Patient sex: M
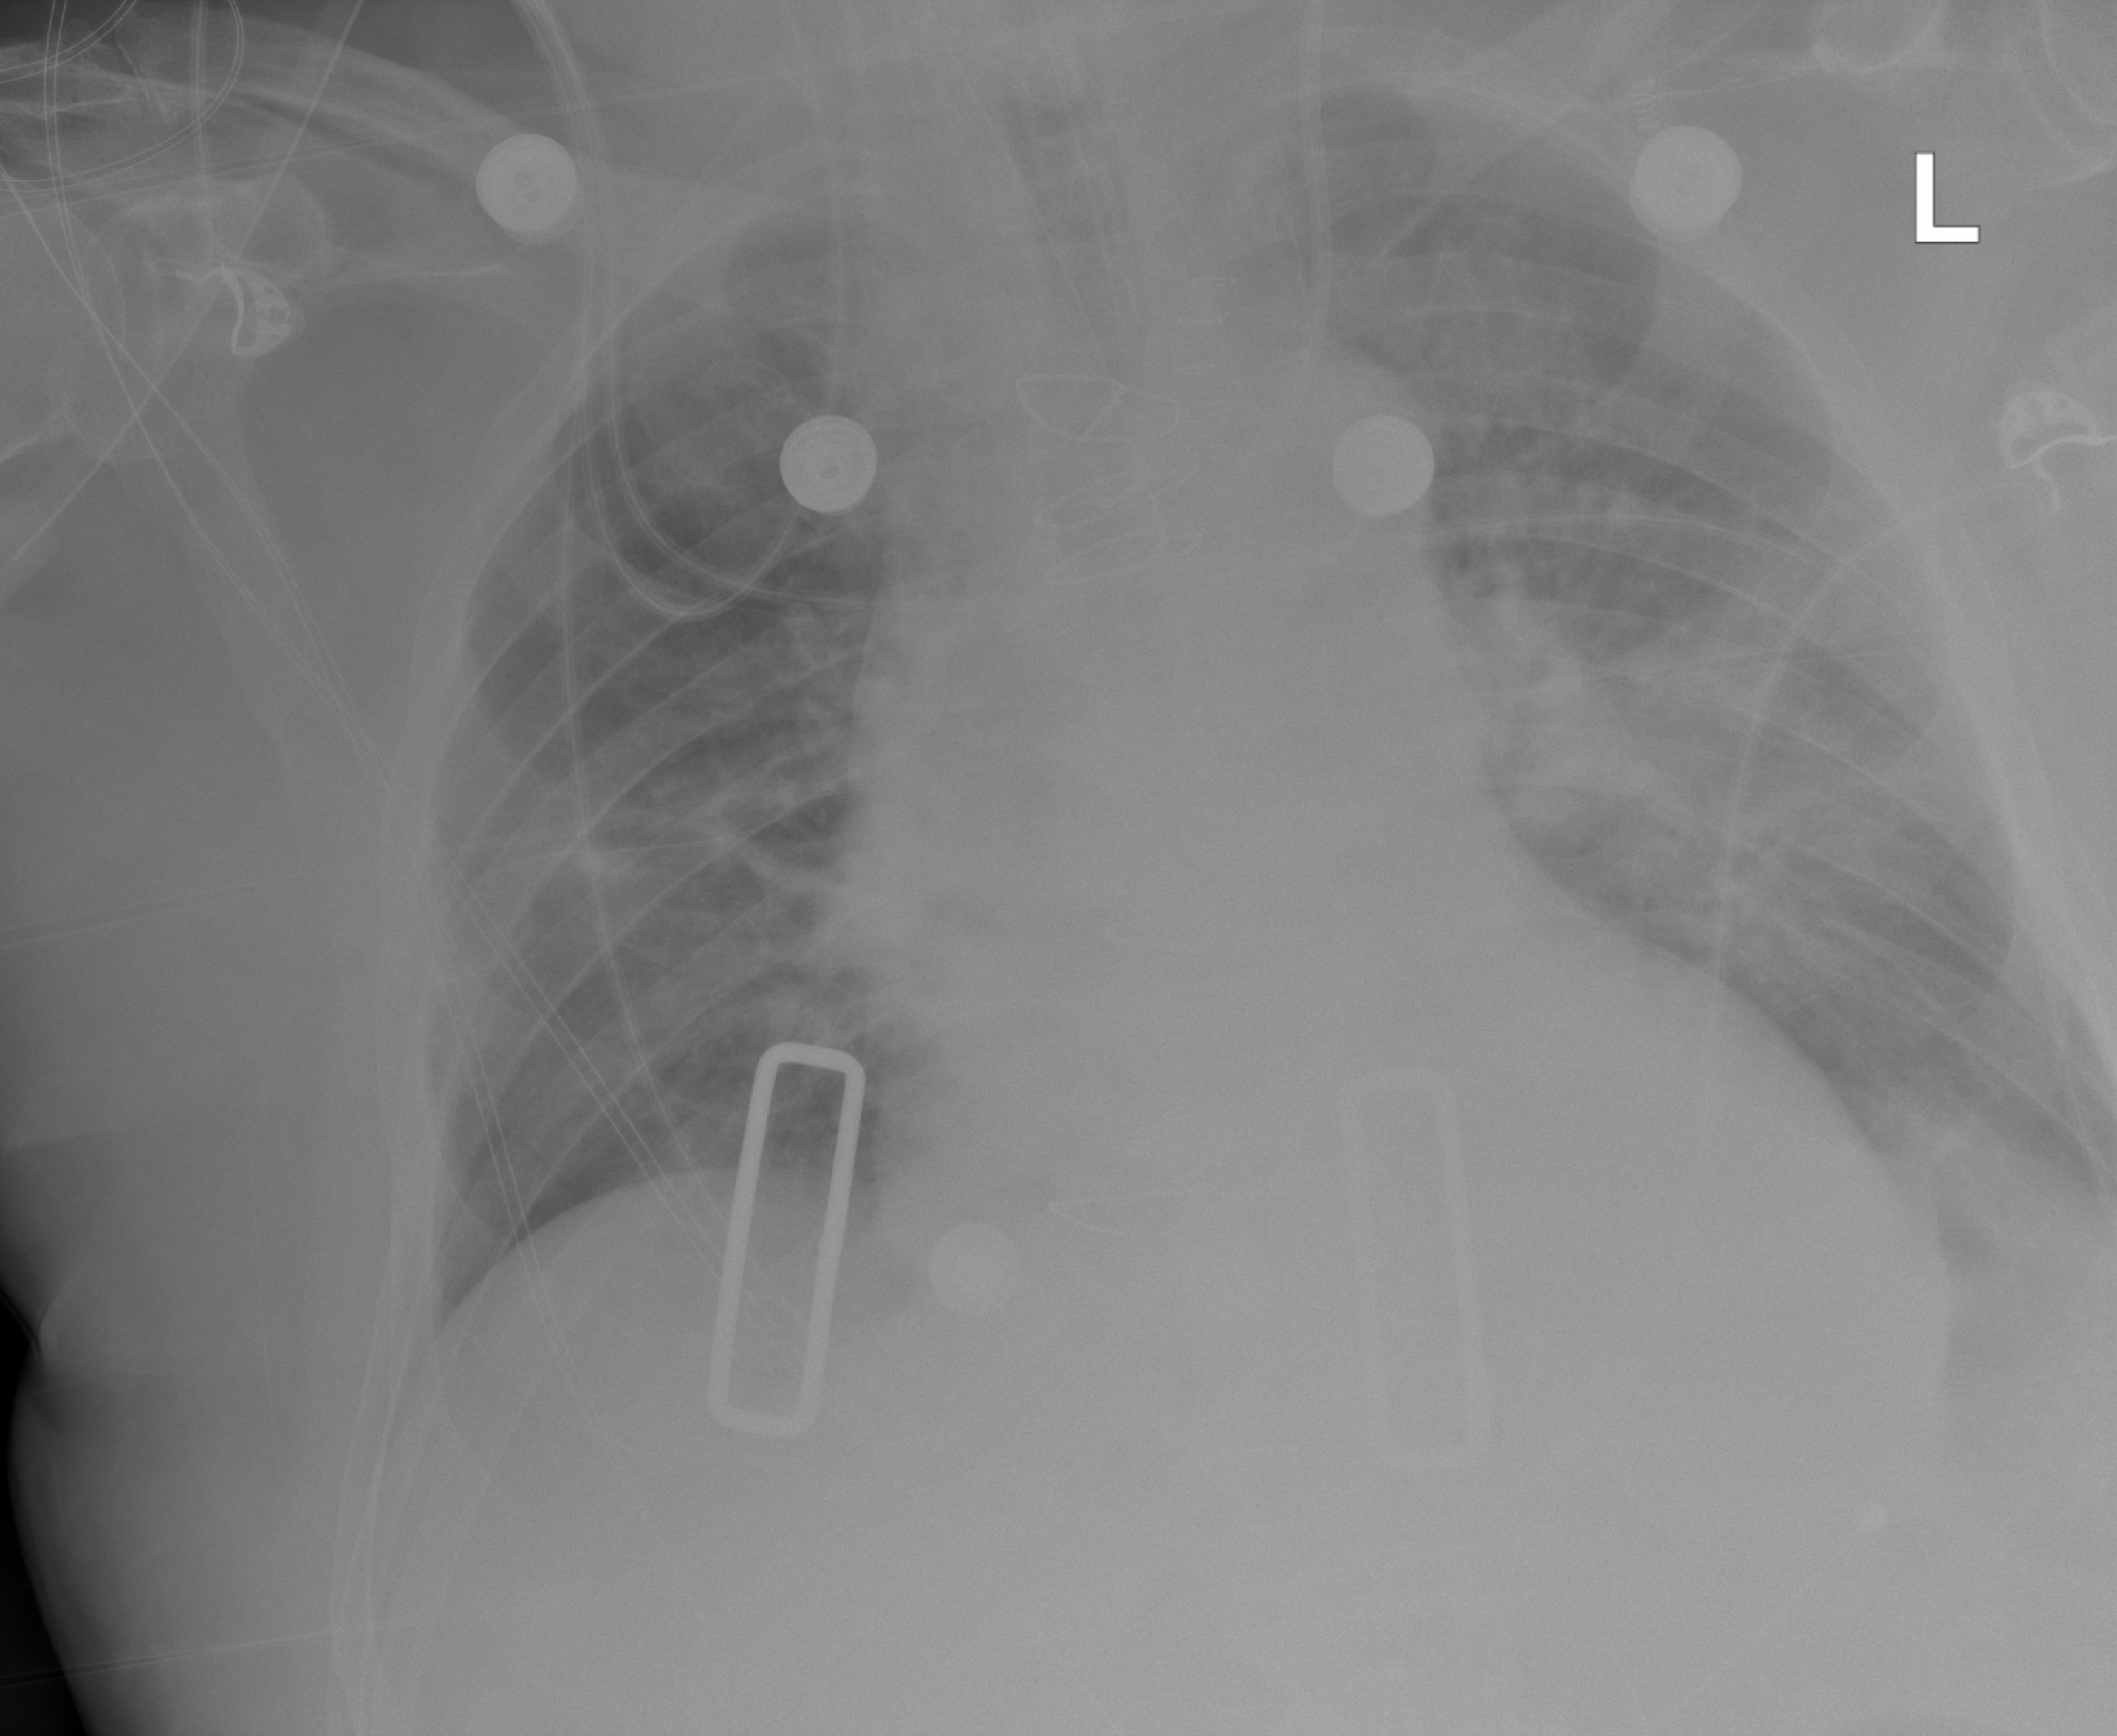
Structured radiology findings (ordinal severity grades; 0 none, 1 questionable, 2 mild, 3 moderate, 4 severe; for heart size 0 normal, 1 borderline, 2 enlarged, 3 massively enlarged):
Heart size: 2
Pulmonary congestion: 2
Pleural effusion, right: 0
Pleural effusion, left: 1
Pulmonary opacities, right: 0
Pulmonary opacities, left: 2
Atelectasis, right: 2
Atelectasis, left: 2